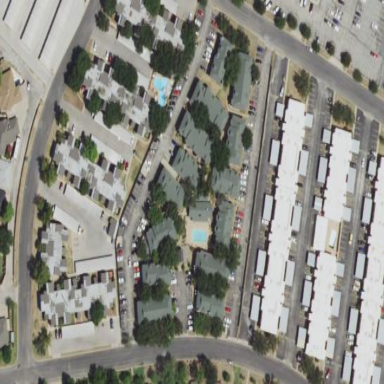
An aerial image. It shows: Residential area with apartments.